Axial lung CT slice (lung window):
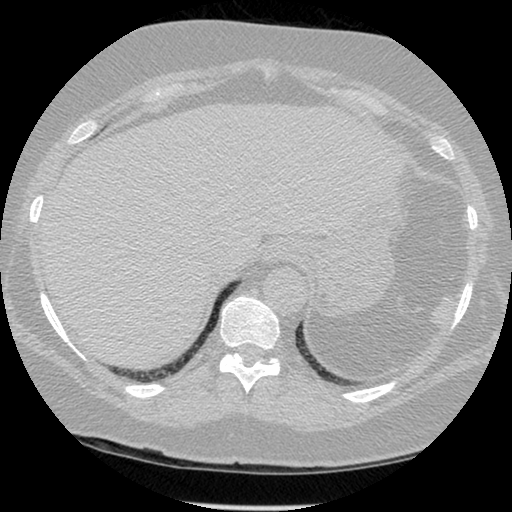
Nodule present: no